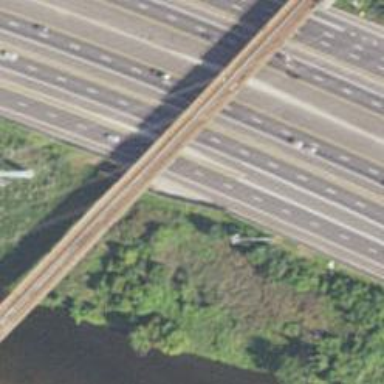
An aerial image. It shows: Asphalt motorway link.